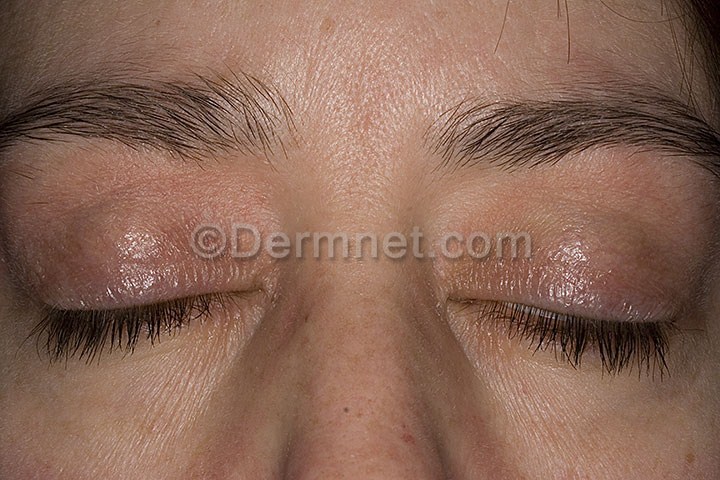
Disease: Eczema Photos